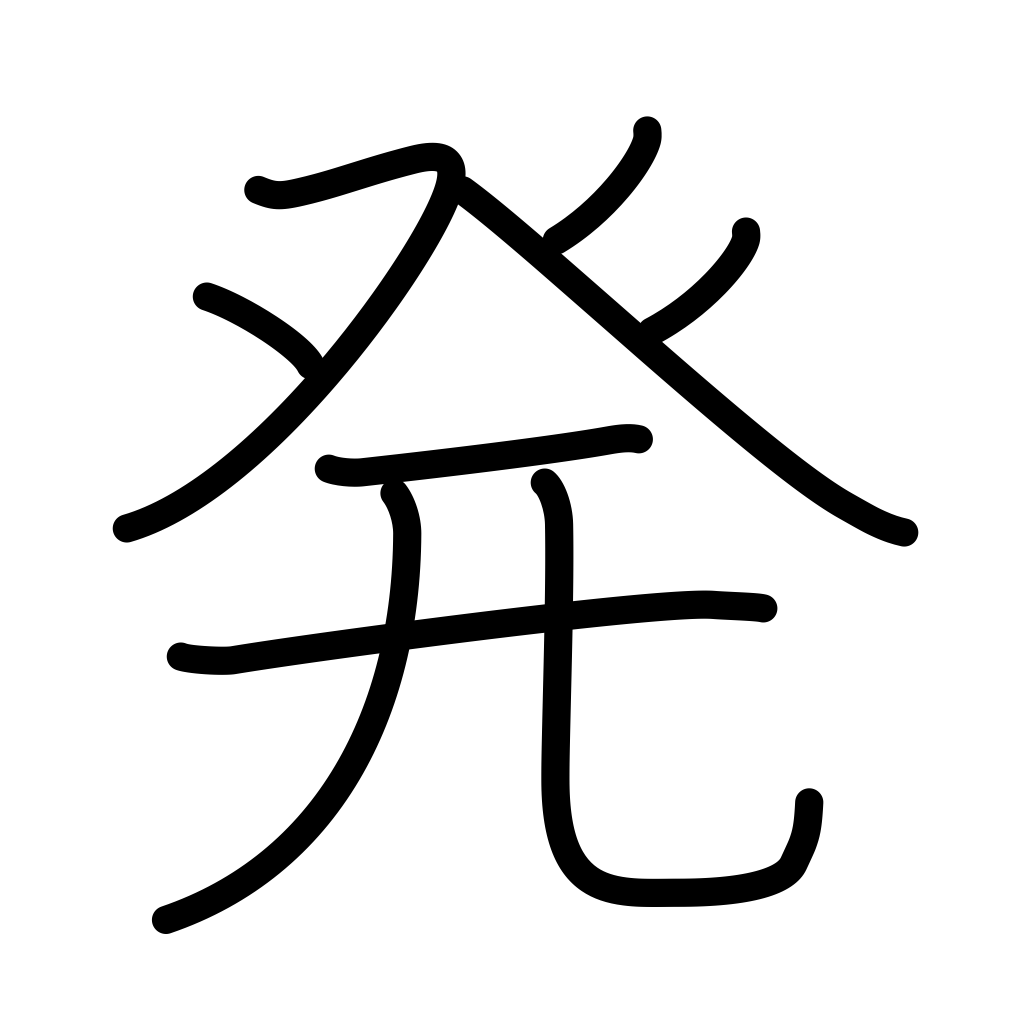
Meaning: departure, discharge, publish, emit, start from, disclose, counter for gunshots